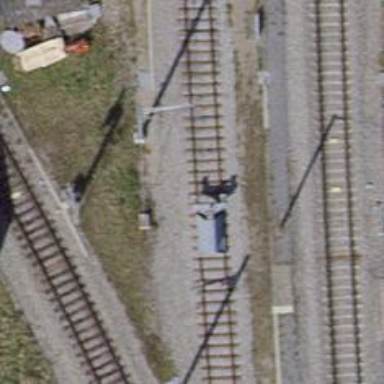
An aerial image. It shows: Railway buffer stop.